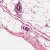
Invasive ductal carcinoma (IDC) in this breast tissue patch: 0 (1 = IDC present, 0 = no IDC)